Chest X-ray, PA view. Patient: 28 years old, sex M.
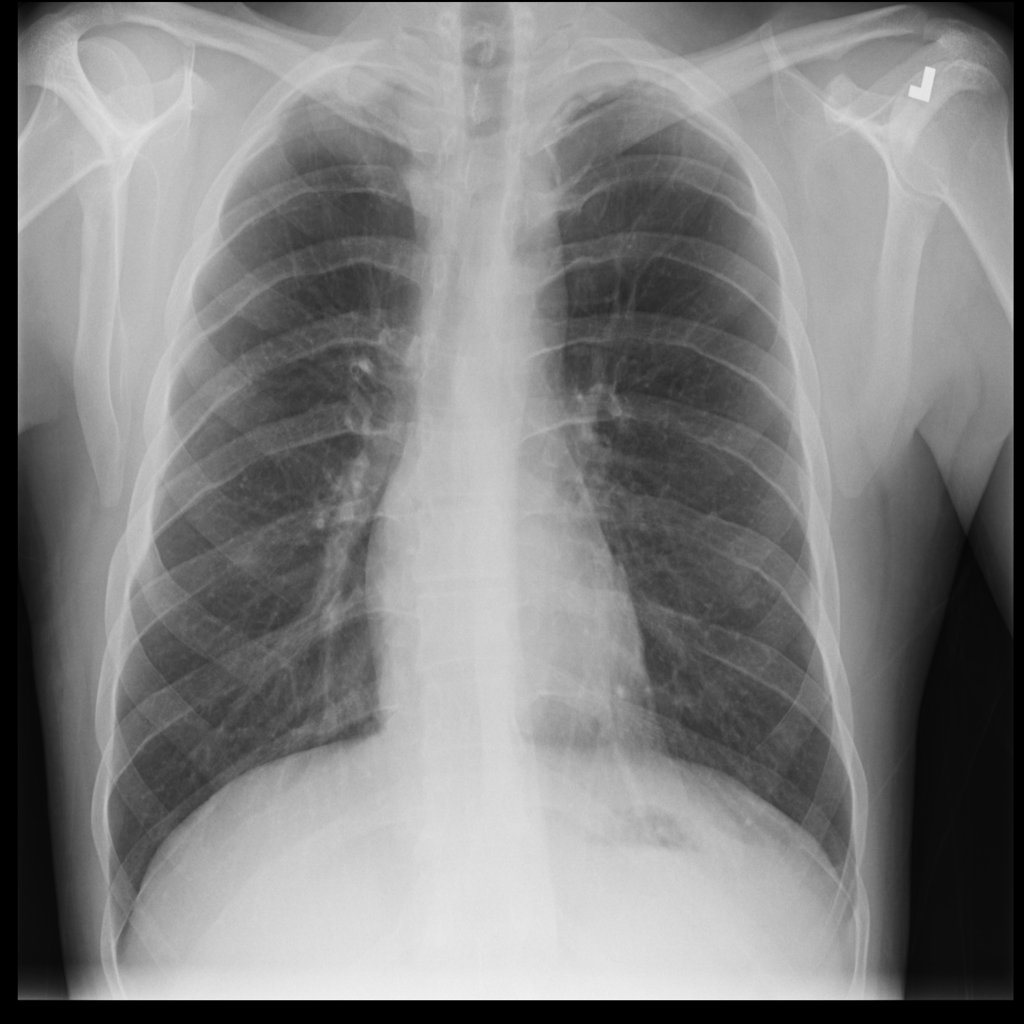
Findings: No Finding